Question: I'm attempting to place props randomly on a mesh. The mesh has 2 materials and I'd like to only place the props on one of the materials. I'm currently doing this through raycasting, determining the material at the point hit and if the material is correct I place a prop at that point. I'm having an issue where the material is being determined incorrectly and I'm not certain why. Code is below.
using UnityEngine;
'''
public class BoundingBoxTry : MonoBehaviour {
// Use this for initialization
public MeshFilter meshFilter;
private Renderer rend;
private Mesh mesh;
private Bounds bnds;
private float nextX, nextZ, maxX, minX, maxZ, minZ;
public GameObject rayOrigin;
public GameObject propPreFab;
private MeshCollider thisCollider;
void Start () {
thisCollider = GetComponentInChildren<MeshCollider>();
rend = GetComponentInChildren<Renderer>();
mesh = GetComponentInChildren<MeshFilter>().sharedMesh;
bnds = rend.bounds;
}
void Update () {
nextX = Random.Range(0, bnds.size.x);
nextZ = Random.Range(0, bnds.size.z);
nextX = nextX-bnds.size.x/2;
nextZ = nextZ-bnds.size.z/2;
nextX = bnds.center.x-nextX;
nextZ = bnds.center.z-nextZ;
RaycastHit hit = new RaycastHit();
Vector3 randomCoord = new Vector3(nextX, 0, nextZ);
rayOrigin.transform.position = new Vector3(nextX, 100, nextZ);
bool didHit = Physics.Raycast(rayOrigin.transform.position, -new Vector3(0, 1, 0), out hit);
int vertCounter = 0;
if(didHit && hit.collider == thisCollider){
for (int sMC = 0; sMC < mesh.subMeshCount; sMC++)
{
int[] subMesh = mesh.GetTriangles(sMC);
vertCounter = vertCounter + subMesh.Length;
if(hit.triangleIndex < vertCounter){
if(rend.sharedMaterials[sMC] == rayOrigin.GetComponent<Renderer>().sharedMaterial){
GameObject prop = Instantiate(propPreFab, hit.point, Quaternion.identity);
}
else{
}
}
}
}
}
}
'''
I've also attached a picture to demonstrate the behavior I'm seeing.

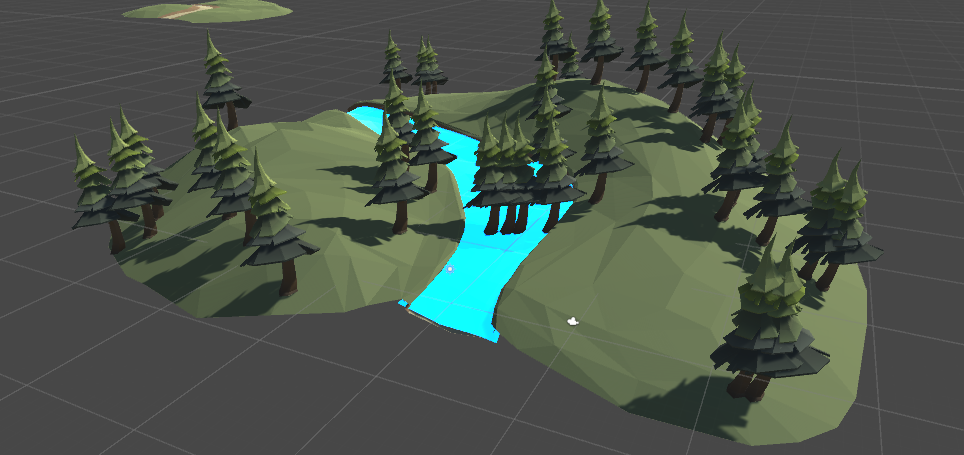
Answer: Of course, as soon as I ask and sleep on the problem I'm able to figure it out. Arman's link was helpful as well. The issue I was seeing was caused by my not fully understanding the data I was getting from the triangleIndex call.
When calling triangleIndex you receive a vertex index back. To get the triangle hit from that vertex you must multiply the vertex index by 3 and then validate which subMesh was struck by the raycast.